Question: I have some binary array. For example, let my array is:
'''
int a[] = {1, 0, 0, 0, 1, 0, 1, 0, 1}
'''
I want to calculate the values based on this formula:

How to calculate this function, using a fast Fourier transform? I have a large array and I have to calculate this function many times. So, I want to be able to calculate this function quick.
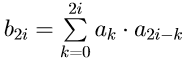
Answer: The calculation you are making is basically a convolution and convolution in the time domain is simply multiplication in the frequency domain.So just get the FFT of 'a' and multiply it with itself, then perform an IFFT to return to the time domain.So in short, you can calculate b by
'''
b(2*i) = IFFT( FFT(a[0:2*i)]).FFT(a[0:2*i]) )
'''